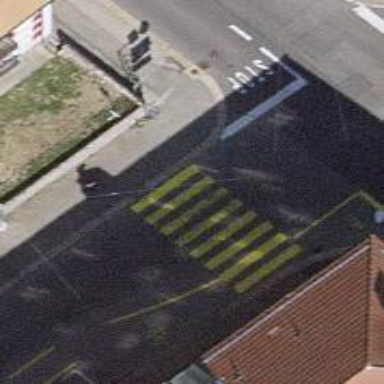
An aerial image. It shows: Residential road with asphalt surface and designated cycle lane on the left.